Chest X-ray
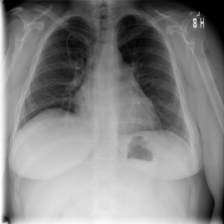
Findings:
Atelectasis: negative
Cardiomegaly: negative
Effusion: negative
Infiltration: negative
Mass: negative
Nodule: negative
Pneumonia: negative
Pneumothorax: negative
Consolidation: negative
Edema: negative
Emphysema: negative
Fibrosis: negative
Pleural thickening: negative
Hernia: negative